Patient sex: F
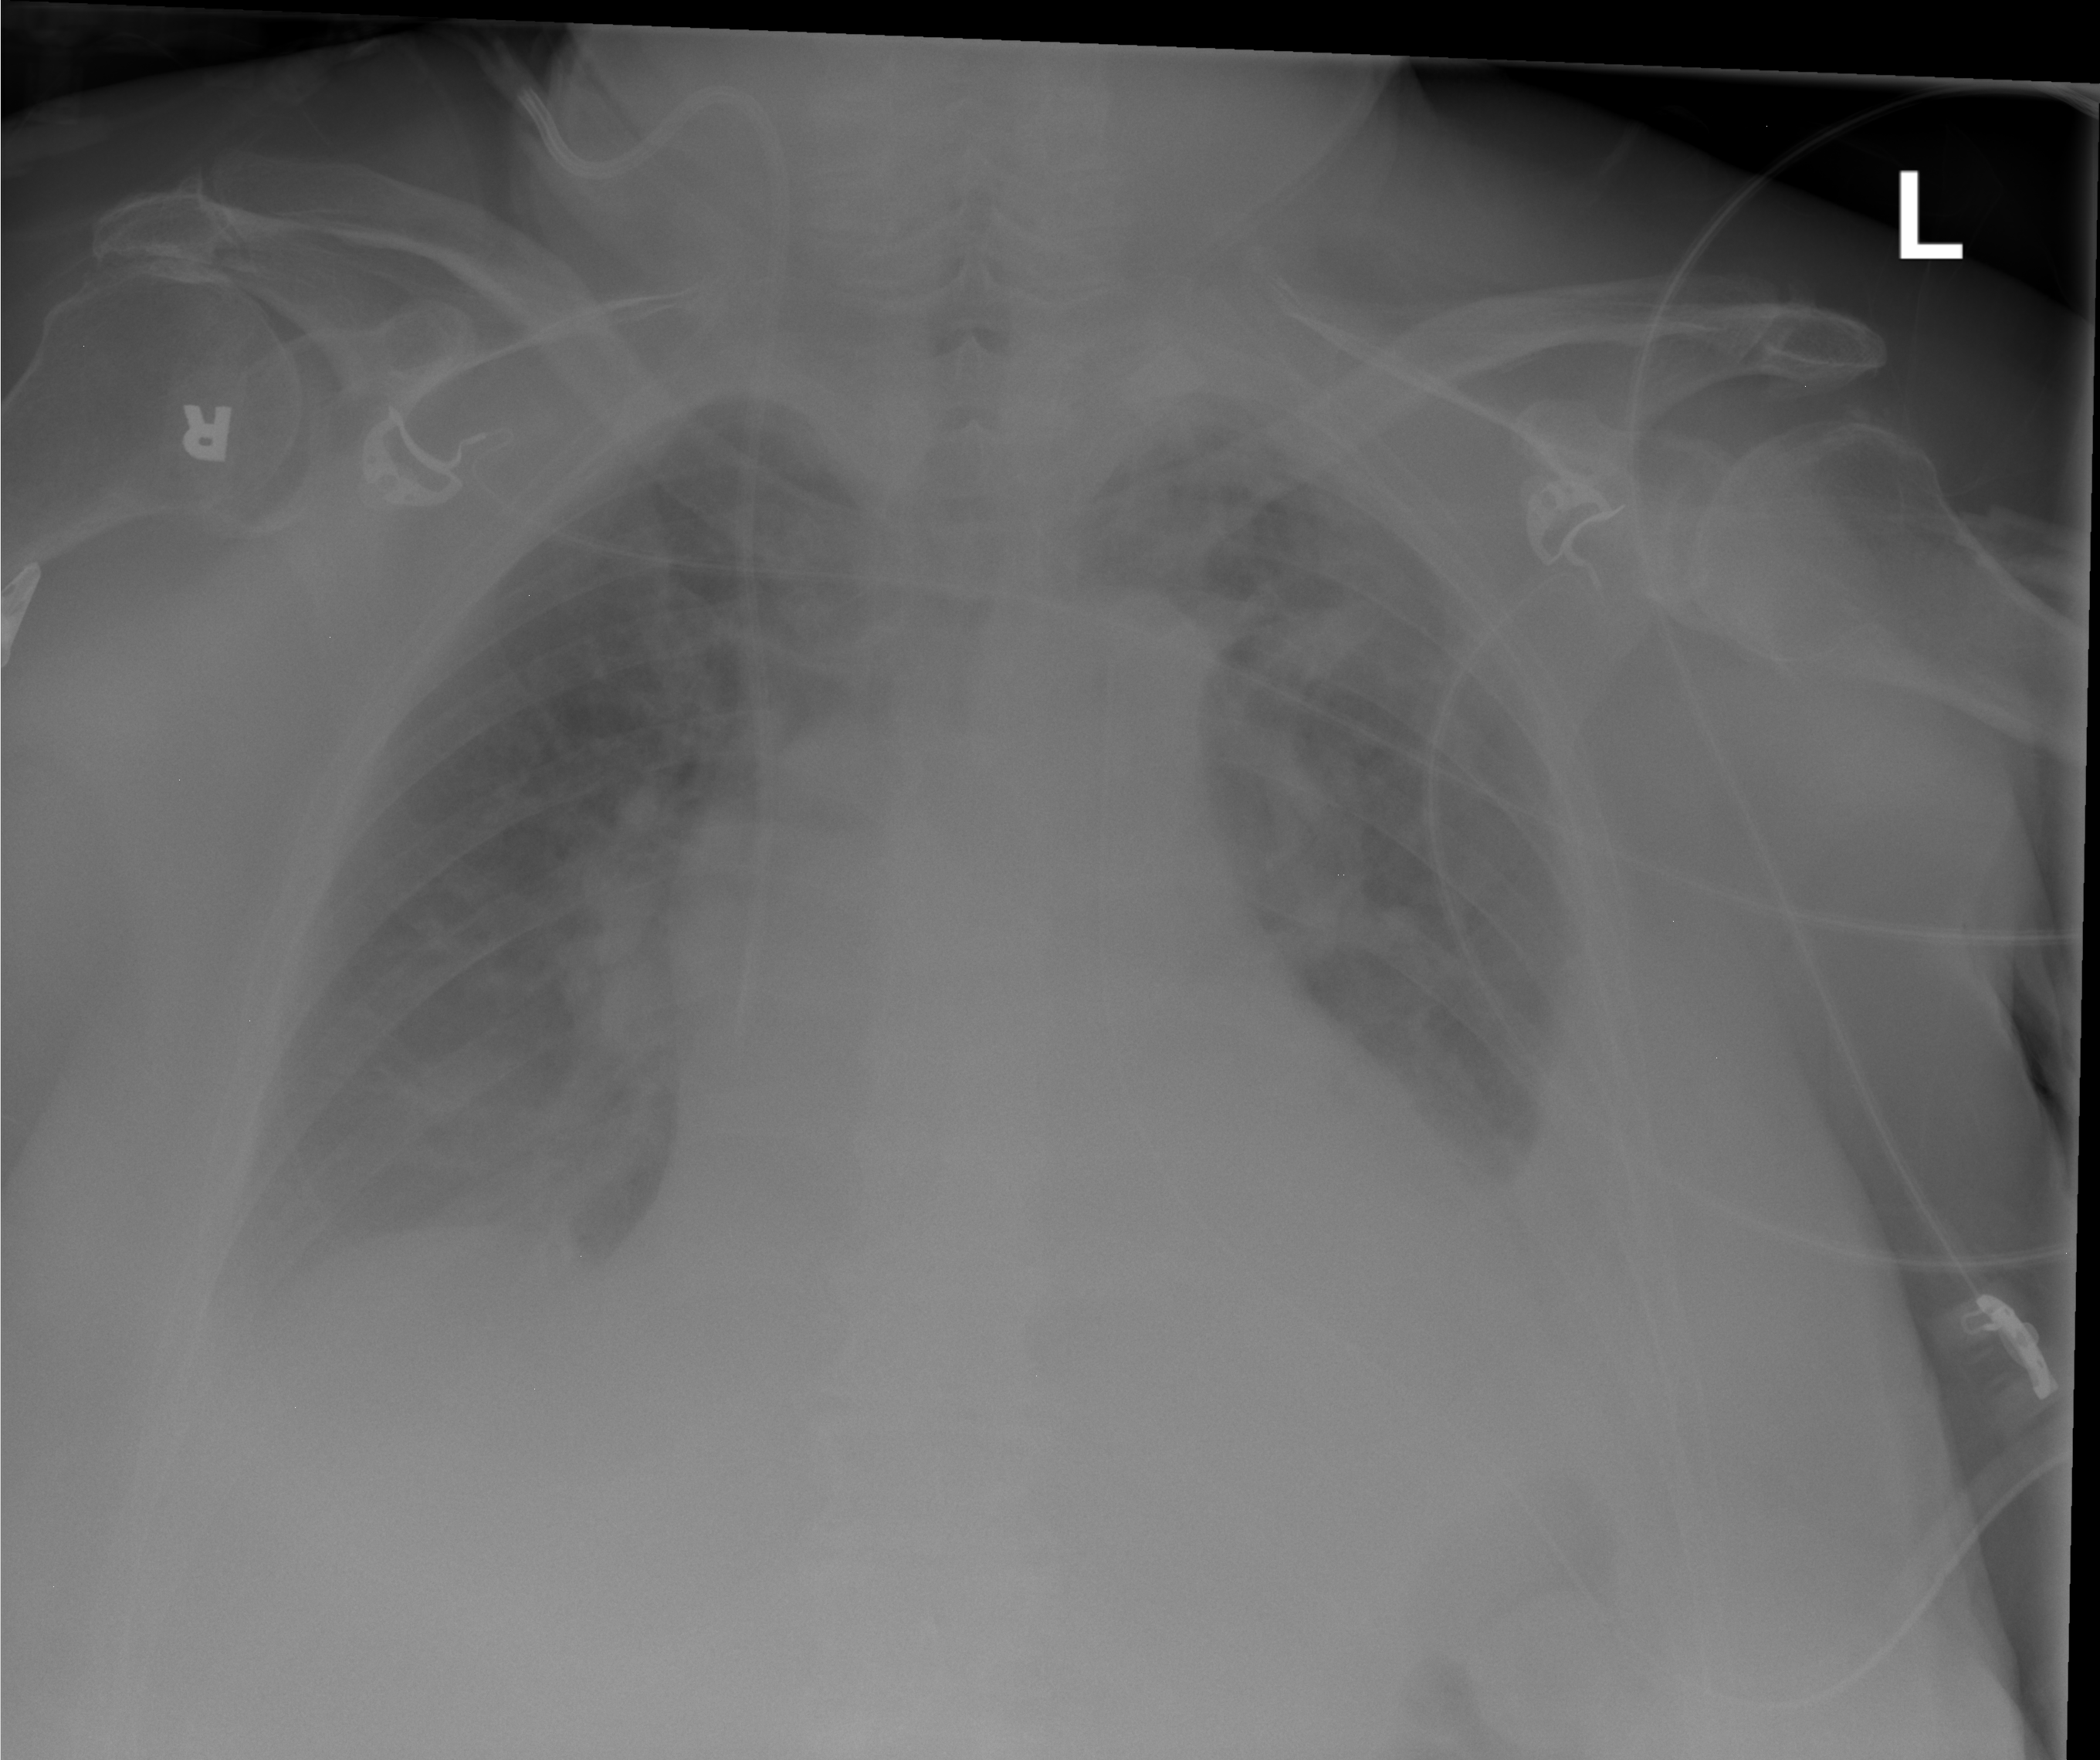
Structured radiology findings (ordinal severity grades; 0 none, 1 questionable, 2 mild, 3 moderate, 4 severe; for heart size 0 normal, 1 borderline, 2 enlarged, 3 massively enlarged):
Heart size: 2
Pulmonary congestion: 2
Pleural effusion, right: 2
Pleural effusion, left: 3
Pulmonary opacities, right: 0
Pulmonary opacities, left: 0
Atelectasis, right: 2
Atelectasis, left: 3